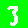
Digit: 3